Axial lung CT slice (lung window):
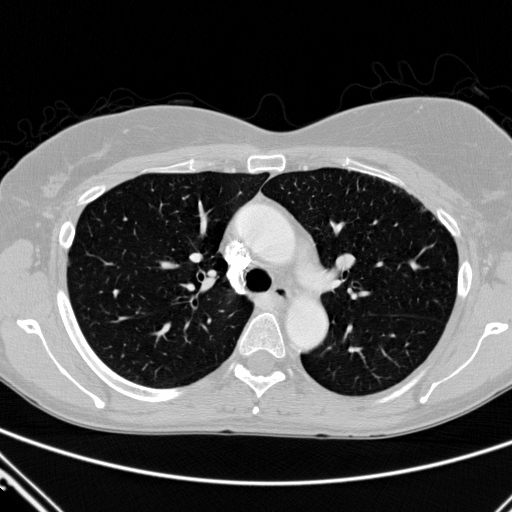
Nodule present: no